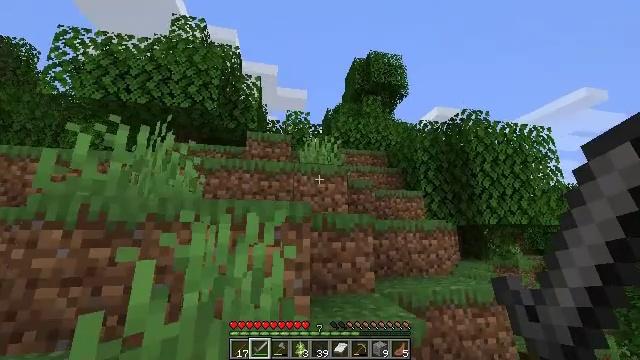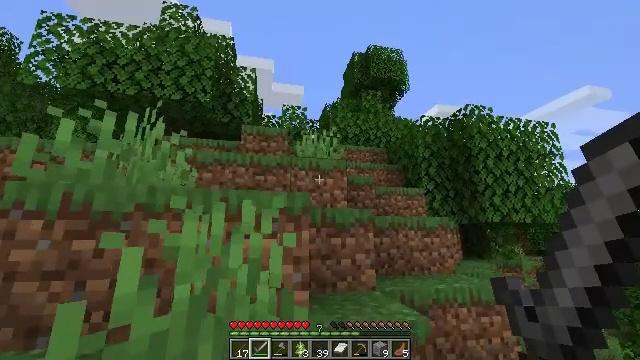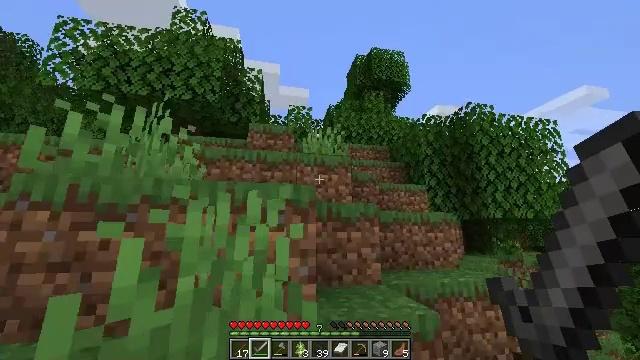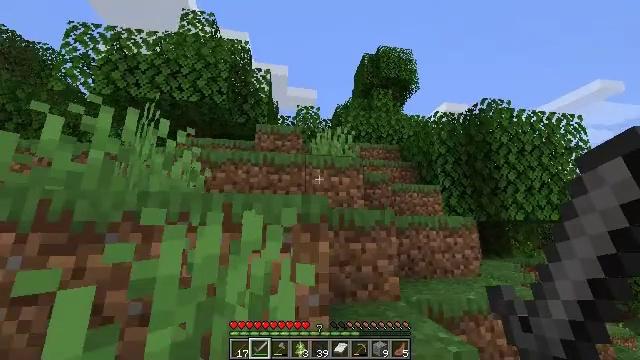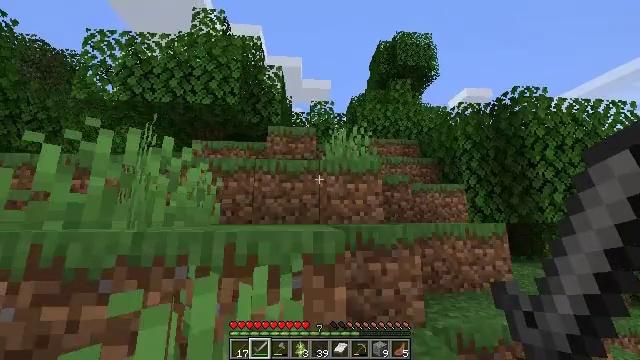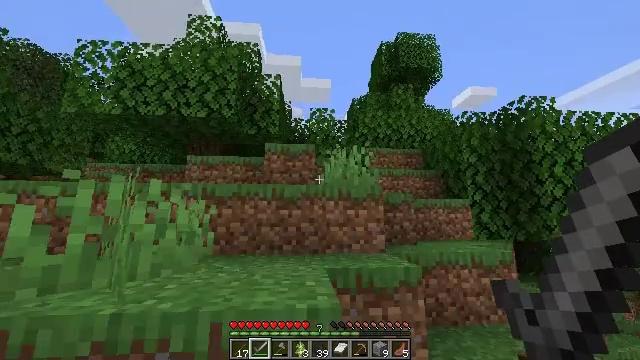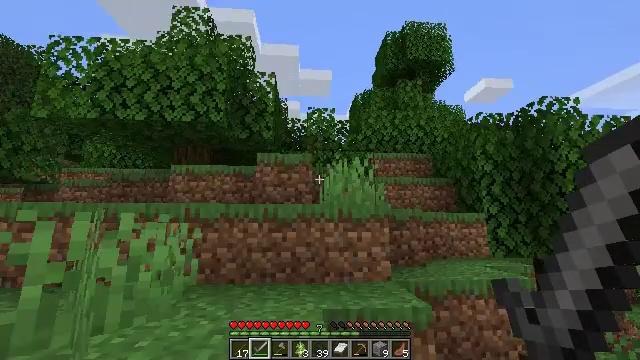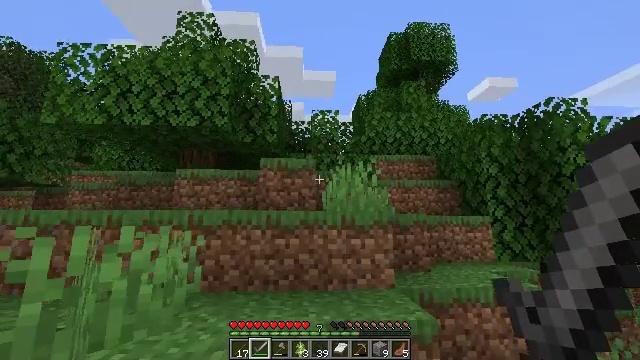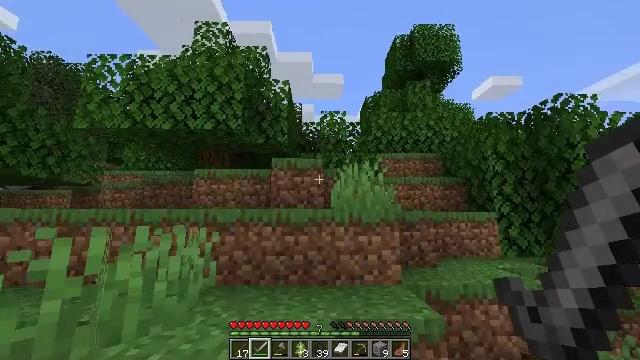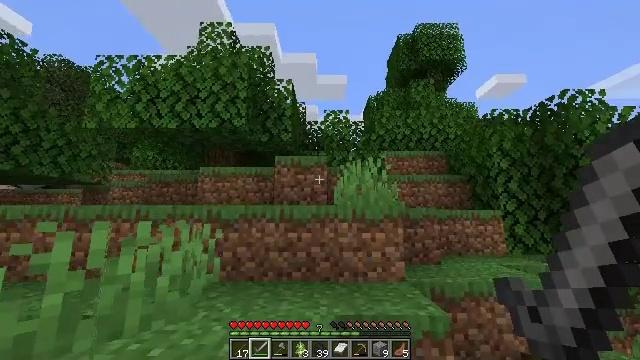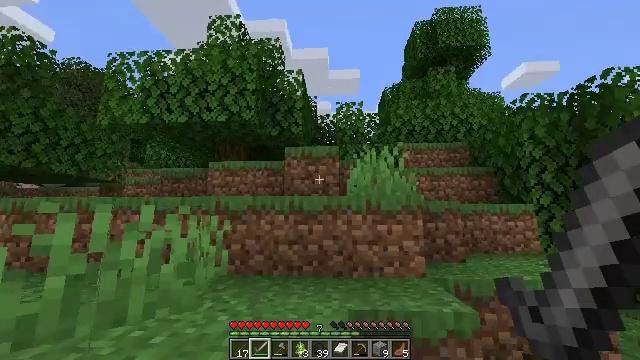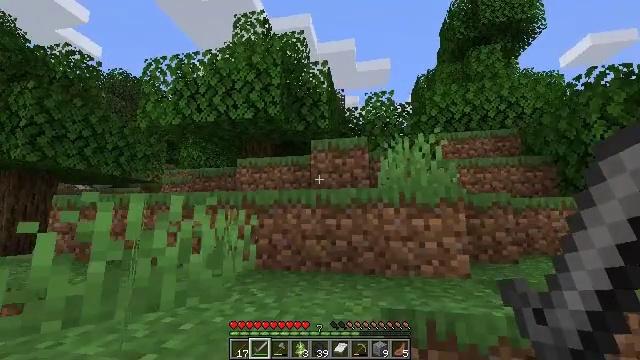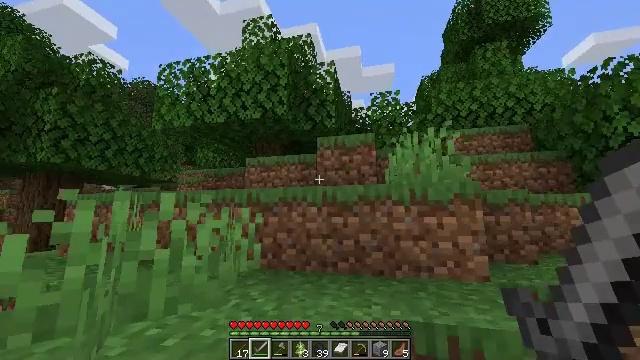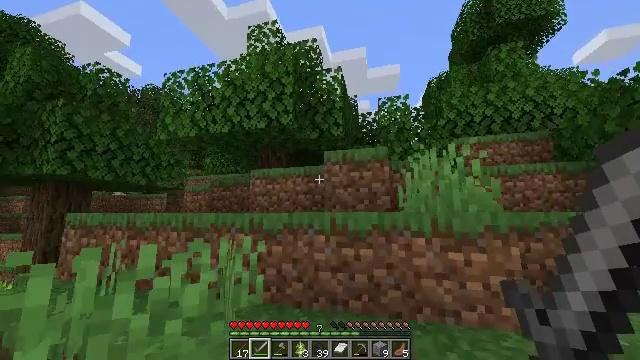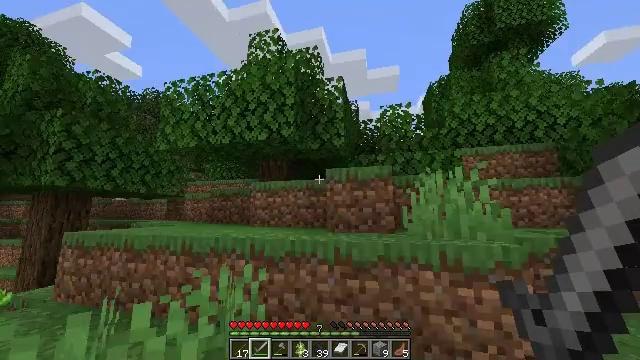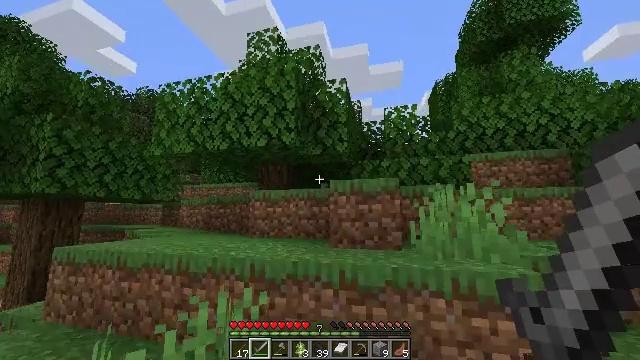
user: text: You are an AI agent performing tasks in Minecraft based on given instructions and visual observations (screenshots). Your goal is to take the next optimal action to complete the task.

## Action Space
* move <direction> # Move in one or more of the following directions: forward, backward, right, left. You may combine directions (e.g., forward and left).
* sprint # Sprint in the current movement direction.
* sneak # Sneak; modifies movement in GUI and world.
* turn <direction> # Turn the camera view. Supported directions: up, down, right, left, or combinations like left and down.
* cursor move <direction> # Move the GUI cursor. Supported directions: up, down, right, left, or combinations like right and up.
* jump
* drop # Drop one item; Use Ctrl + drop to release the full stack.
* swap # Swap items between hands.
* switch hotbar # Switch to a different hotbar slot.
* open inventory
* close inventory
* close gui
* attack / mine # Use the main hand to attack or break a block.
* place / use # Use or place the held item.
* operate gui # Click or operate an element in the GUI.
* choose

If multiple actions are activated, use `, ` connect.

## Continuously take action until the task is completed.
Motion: motion action
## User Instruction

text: Collect some oak leaves.
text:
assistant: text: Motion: move forward, sprint, jump
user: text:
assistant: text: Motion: move forward, sprint, turn left, jump
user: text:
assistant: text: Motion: move forward, sprint, turn left, jump
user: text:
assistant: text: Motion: move forward, sprint, turn left and down, jump
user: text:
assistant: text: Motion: move forward, sprint, jump
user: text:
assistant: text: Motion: move forward, sprint, jump
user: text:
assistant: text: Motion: move forward, sprint, turn left, jump
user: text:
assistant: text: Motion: move forward, sprint, turn left, jump
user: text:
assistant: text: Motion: move forward, sprint, turn left, jump
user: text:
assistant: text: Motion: move forward, sprint, turn left, jump
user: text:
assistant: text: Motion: move forward, sprint, turn left, jump
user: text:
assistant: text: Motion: move forward, sprint, turn left, jump
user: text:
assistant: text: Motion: move forward, sprint, turn left, jump
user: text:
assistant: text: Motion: move forward, sprint, jump
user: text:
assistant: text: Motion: move forward, sprint, jump
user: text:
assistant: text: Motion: move forward, sprint, jump
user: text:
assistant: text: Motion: move forward, sprint, jump
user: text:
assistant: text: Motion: move forward, sprint, jump
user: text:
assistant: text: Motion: move forward, sprint, jump
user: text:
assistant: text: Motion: move forward, sprint, jump
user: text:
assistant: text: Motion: move forward, sprint, turn right, jump
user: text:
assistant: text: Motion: move forward, sprint, turn right, jump
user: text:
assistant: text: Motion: move forward, sprint, turn right, jump
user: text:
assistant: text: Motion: move forward, sprint, turn right, jump
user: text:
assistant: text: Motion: move forward, sprint, turn right, jump
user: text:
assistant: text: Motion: move forward, sprint, turn right, jump
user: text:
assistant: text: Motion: move forward, sprint, turn right, jump
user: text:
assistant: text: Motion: move forward, sprint, turn right, jump
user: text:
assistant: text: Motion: move forward, sprint, turn right, jump
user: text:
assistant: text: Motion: move forward, sprint, turn right, jump